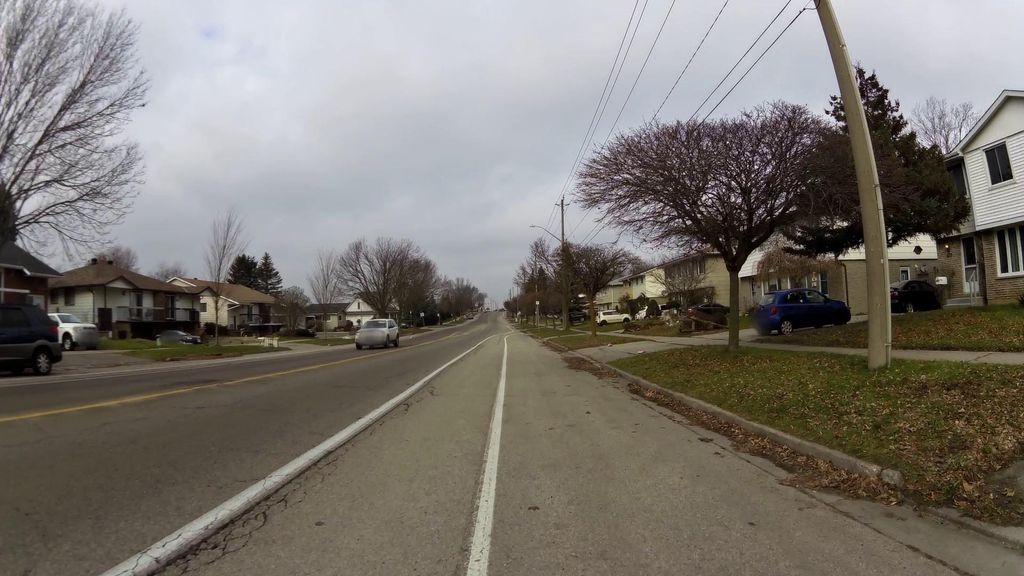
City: kitchener-waterloo